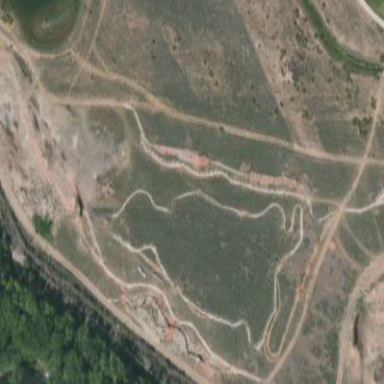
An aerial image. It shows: Cycling track located on leisure land.